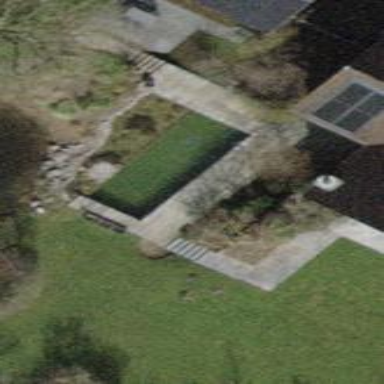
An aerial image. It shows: Swimming pool located in leisure land.